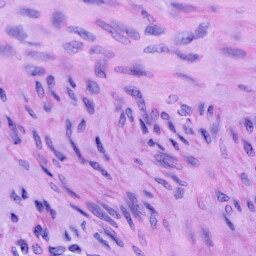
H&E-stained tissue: Cervix